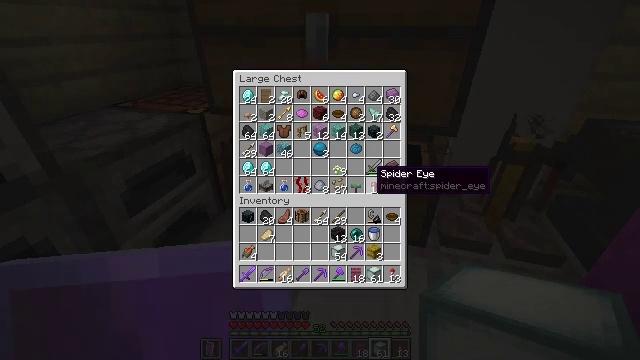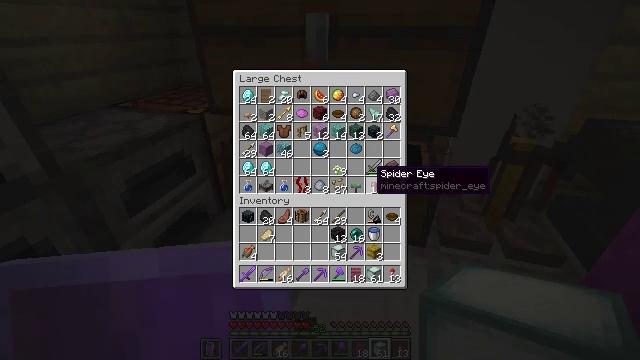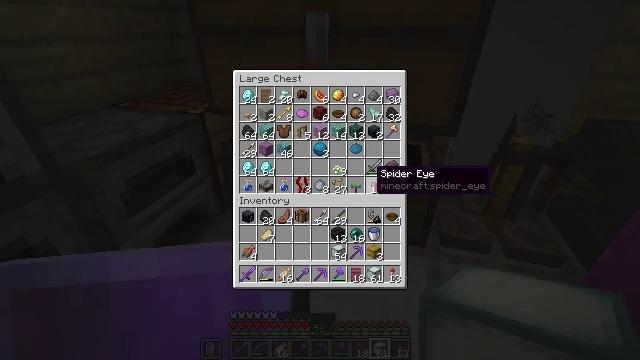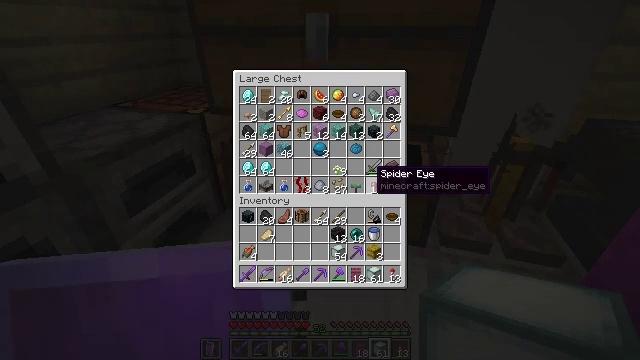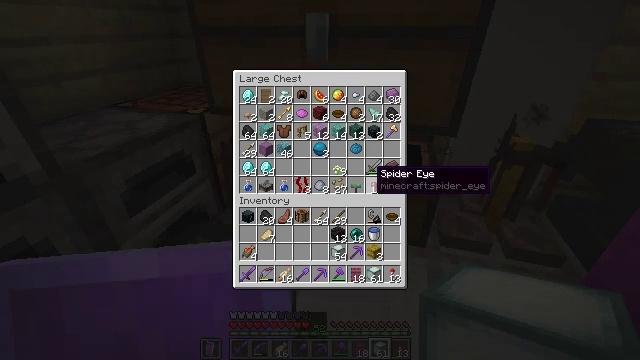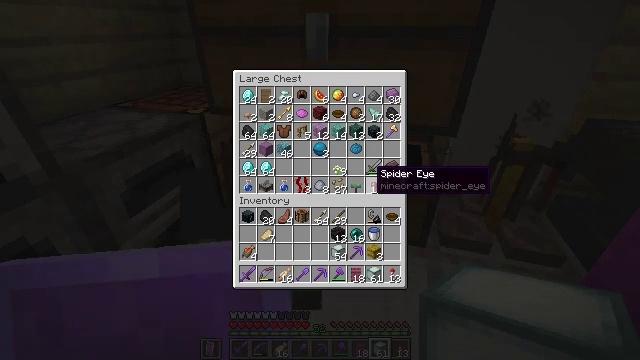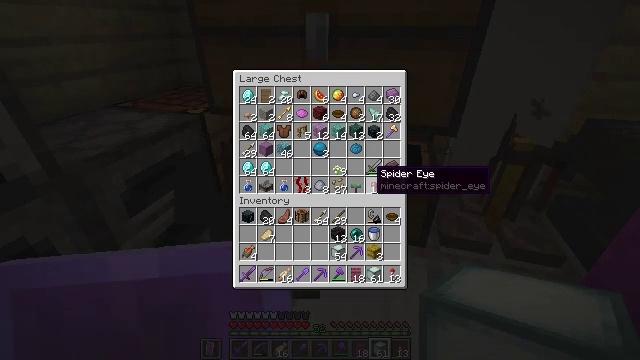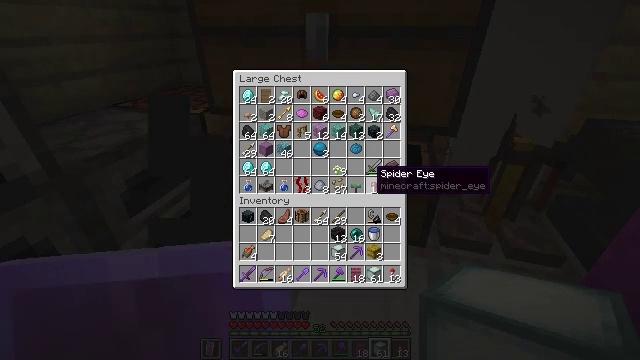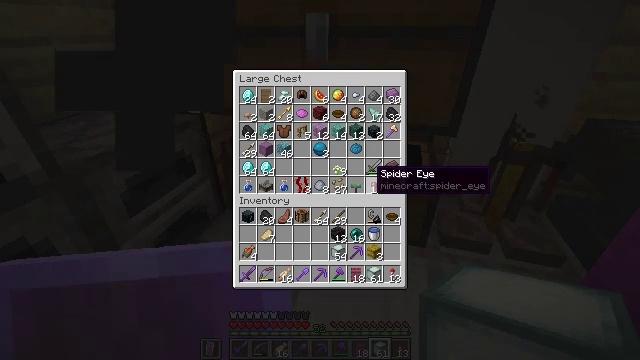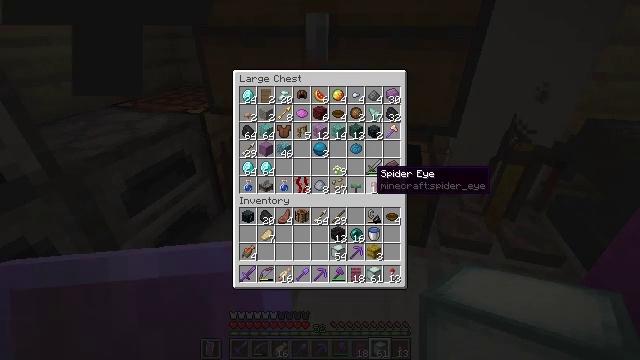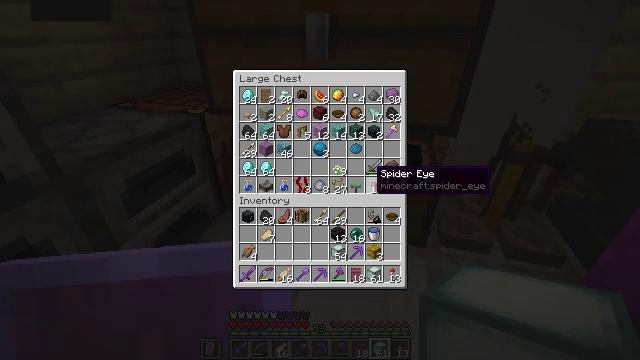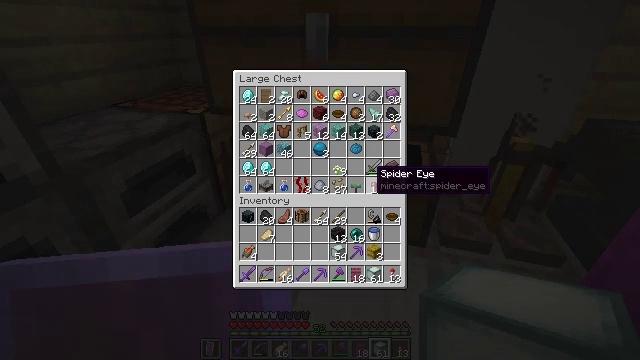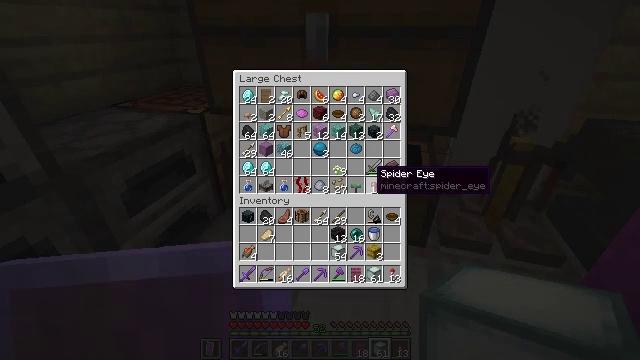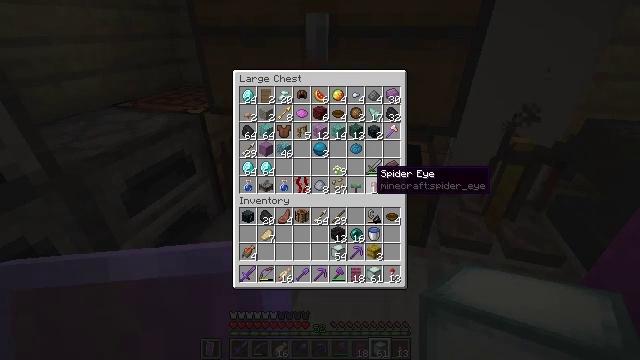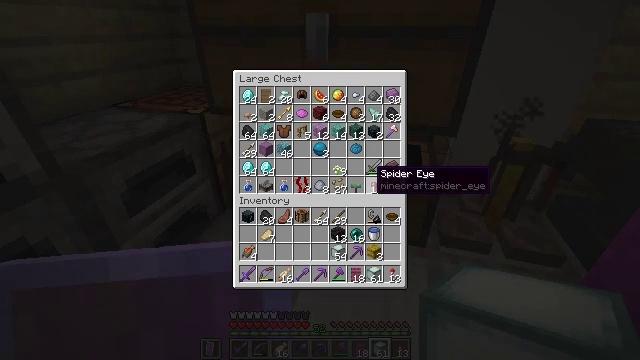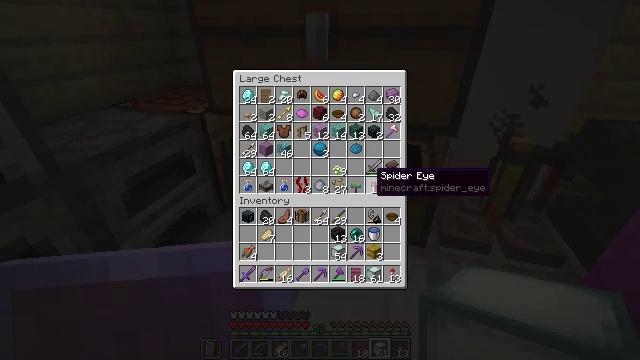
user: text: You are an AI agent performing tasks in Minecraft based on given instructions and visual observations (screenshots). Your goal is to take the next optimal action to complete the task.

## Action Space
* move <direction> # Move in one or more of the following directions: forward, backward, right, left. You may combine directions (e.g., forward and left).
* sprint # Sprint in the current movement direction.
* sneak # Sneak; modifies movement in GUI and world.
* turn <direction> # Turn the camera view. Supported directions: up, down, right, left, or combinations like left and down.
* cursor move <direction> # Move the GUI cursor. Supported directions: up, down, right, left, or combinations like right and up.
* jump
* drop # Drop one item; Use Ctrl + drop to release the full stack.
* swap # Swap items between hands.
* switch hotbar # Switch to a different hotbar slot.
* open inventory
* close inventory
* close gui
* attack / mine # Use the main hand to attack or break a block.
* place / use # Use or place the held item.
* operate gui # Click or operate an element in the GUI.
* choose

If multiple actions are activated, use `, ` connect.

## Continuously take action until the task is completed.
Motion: motion action
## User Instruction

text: Create a sea lantern.
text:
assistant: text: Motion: no_op
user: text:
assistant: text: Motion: no_op
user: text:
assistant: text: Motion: no_op
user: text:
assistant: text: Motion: no_op
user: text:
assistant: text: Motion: no_op
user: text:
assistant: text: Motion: no_op
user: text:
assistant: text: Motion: no_op
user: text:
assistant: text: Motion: no_op
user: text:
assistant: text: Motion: no_op
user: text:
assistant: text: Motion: no_op
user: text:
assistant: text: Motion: no_op
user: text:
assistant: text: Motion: no_op
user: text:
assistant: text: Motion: no_op
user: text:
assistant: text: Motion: no_op
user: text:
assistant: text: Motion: no_op
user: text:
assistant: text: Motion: turn down
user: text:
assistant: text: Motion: turn down
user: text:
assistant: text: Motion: turn down
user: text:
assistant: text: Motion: no_op
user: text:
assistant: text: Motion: no_op
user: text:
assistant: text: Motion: no_op
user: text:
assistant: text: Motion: no_op
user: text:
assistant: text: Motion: no_op
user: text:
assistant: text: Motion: no_op
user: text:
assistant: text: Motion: no_op
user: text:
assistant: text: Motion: no_op
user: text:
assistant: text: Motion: no_op
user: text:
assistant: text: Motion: no_op
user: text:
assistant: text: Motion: no_op
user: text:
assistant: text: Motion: no_op